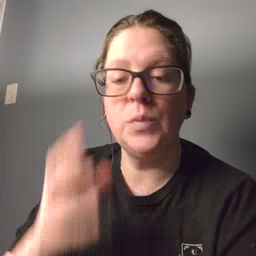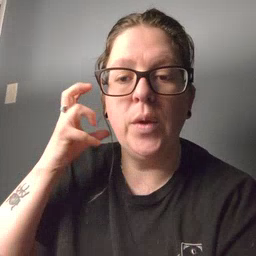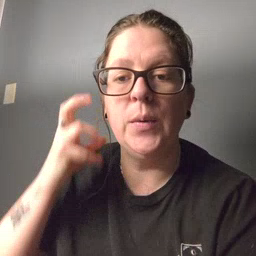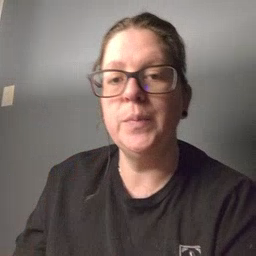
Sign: radio